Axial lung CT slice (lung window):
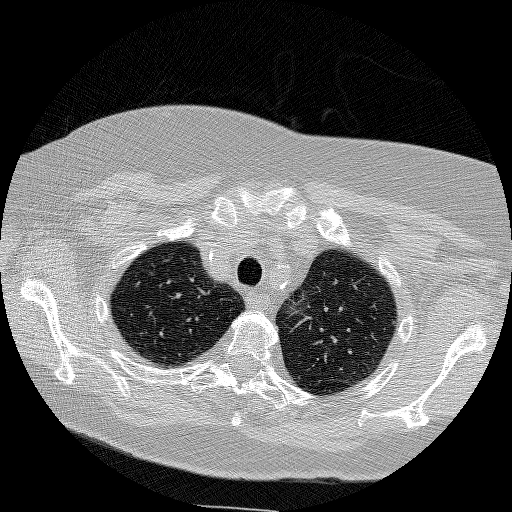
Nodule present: no